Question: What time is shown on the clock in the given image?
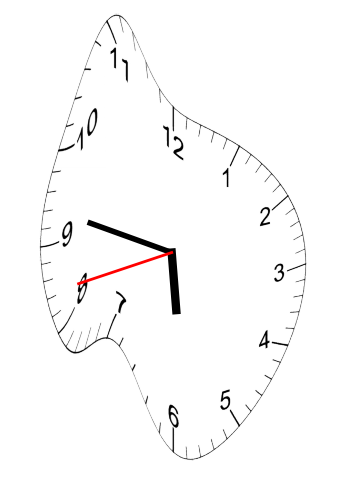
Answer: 05:46:42